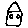
Label: house